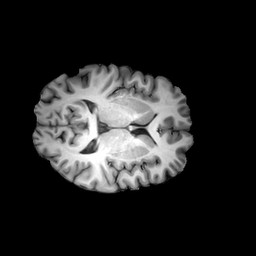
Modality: T1w
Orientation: axial
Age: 29
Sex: female
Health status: ill